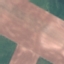
Land use / land cover: AnnualCrop